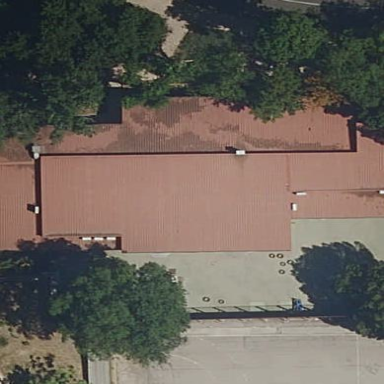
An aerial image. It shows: Kindergarten building.